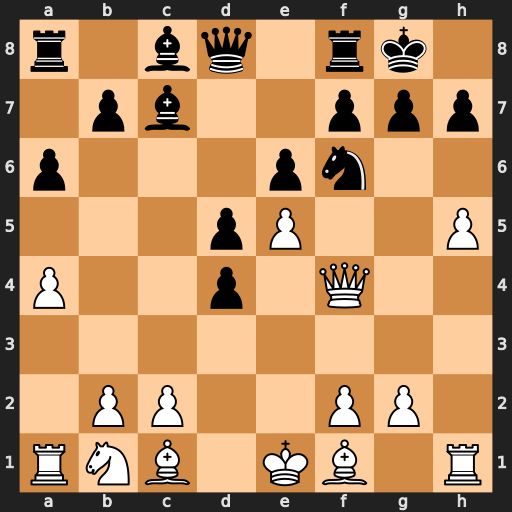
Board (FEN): r1bq1rk1/1pb2ppp/p3pn2/3pP2P/P2p1Q2/8/1PP2PP1/RNB1KB1R
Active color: w
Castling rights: KQ
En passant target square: -
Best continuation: h6 g6 Qxf6 Qxf6 exf6